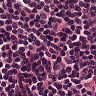
Metastatic tissue present: no